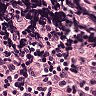
Metastatic tissue present: no